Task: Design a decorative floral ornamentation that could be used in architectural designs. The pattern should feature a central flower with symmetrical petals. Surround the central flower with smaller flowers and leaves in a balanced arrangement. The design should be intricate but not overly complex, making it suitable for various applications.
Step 339:
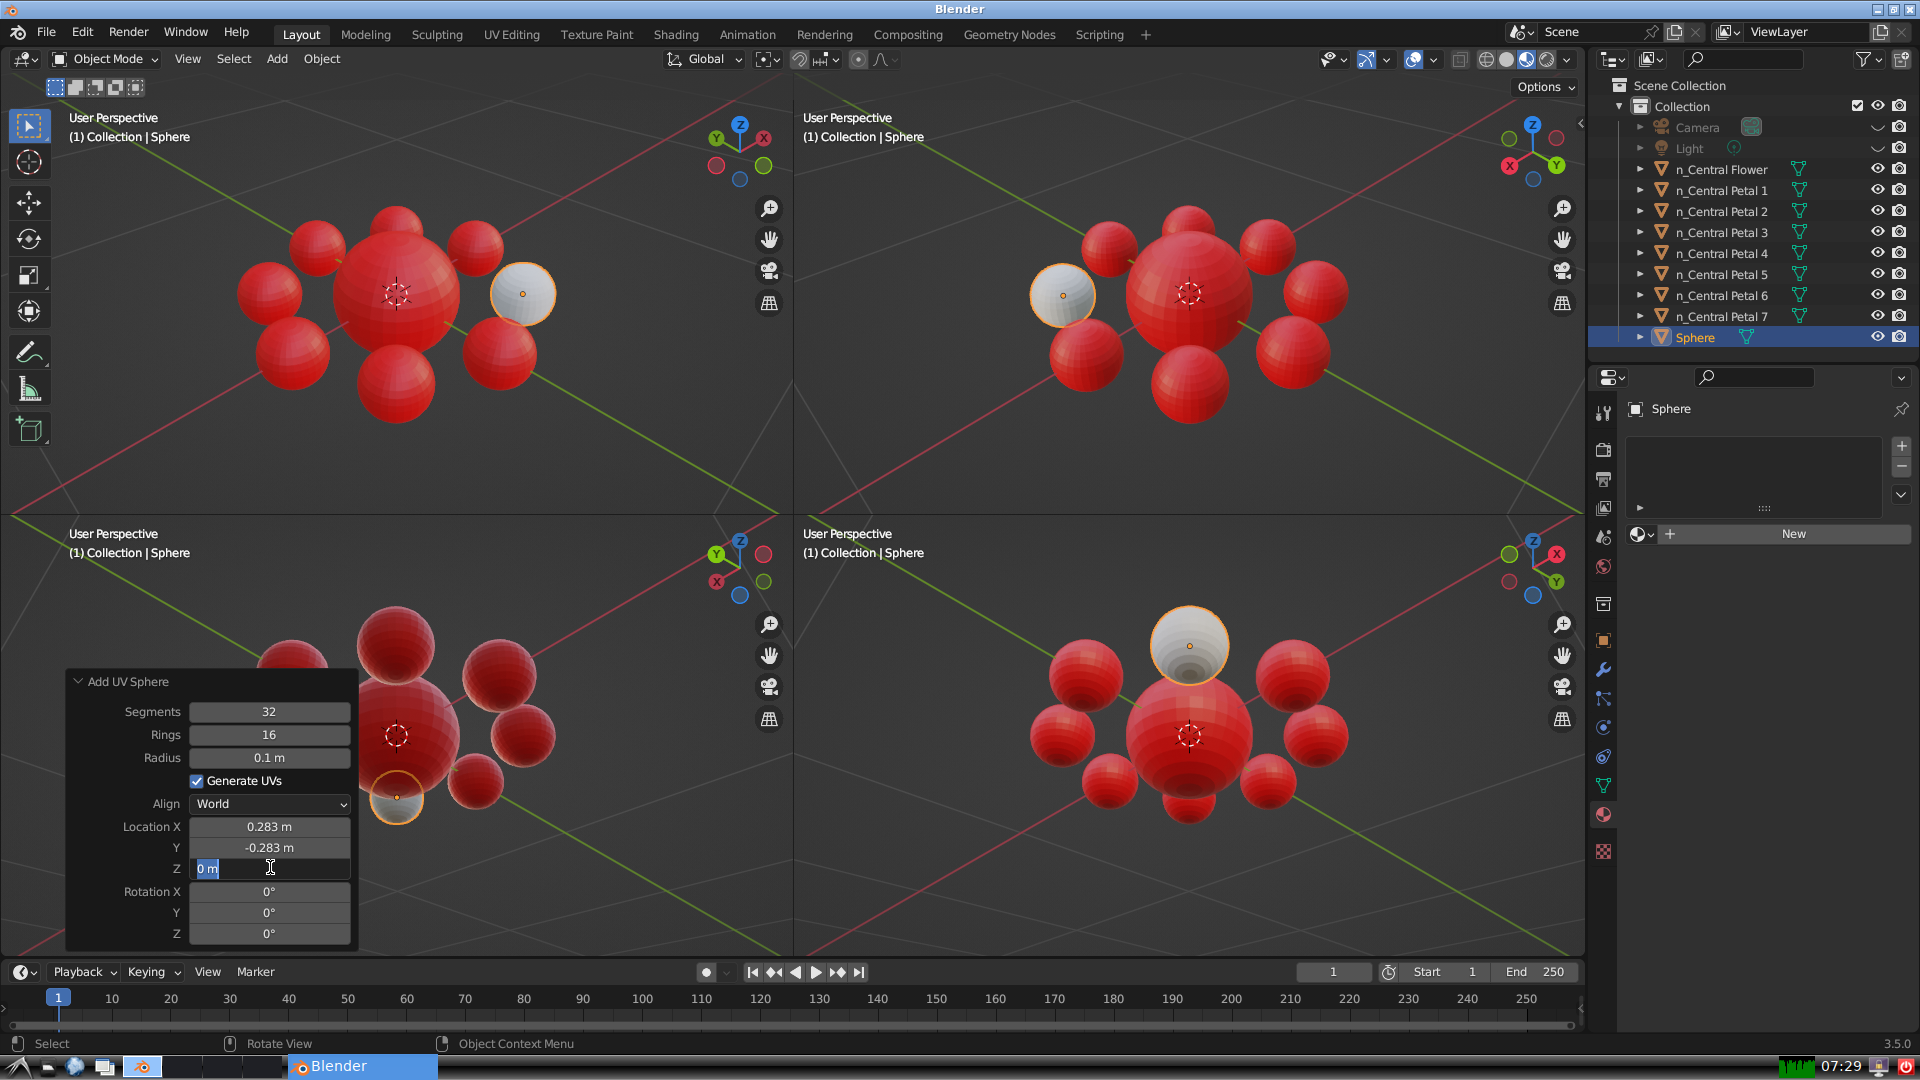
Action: input_text: 0.0